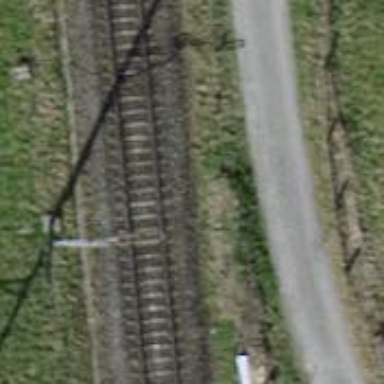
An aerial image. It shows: Railway milestone.